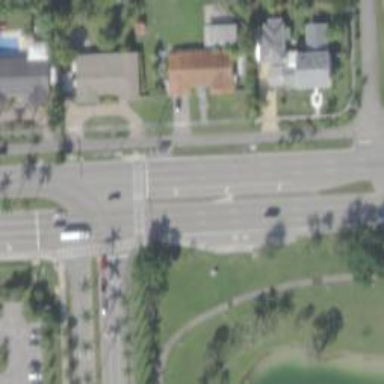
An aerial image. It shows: Crossing on the road.